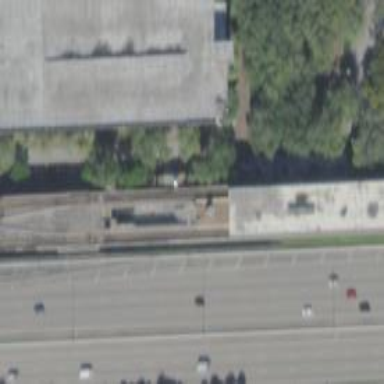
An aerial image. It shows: Bridge for electrified rail.